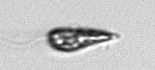
Label: Euglena